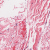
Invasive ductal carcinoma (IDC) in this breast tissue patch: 0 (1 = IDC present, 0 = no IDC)